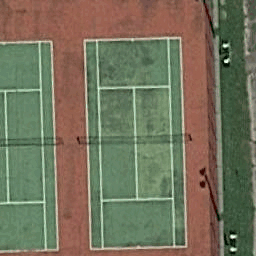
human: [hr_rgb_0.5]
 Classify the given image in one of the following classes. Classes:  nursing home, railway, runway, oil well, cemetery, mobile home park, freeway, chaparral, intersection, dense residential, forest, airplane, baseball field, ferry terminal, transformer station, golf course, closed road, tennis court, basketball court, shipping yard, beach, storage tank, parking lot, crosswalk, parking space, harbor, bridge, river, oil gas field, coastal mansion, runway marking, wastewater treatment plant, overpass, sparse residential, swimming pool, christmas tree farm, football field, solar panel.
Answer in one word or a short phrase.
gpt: tennis court